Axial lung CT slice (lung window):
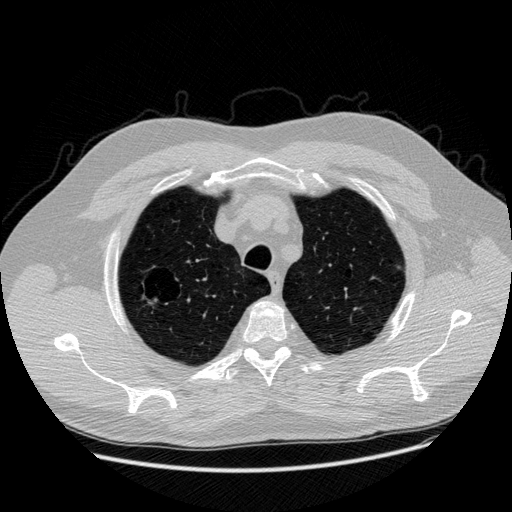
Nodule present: yes
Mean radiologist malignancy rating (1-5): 3